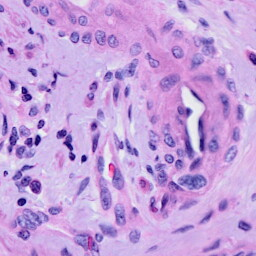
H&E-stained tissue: Cervix